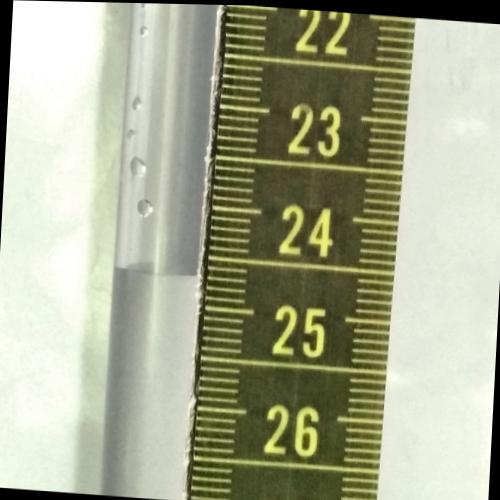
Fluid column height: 24.7 cm